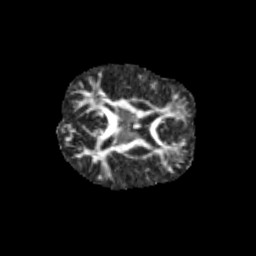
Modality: FA
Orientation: axial
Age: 11
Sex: male
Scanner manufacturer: siemens
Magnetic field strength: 3 T
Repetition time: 3.8 s
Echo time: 0.07 s